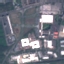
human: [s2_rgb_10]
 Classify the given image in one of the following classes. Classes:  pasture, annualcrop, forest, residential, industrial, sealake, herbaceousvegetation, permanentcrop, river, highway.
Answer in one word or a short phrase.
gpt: Industrial